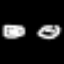
Label: frog